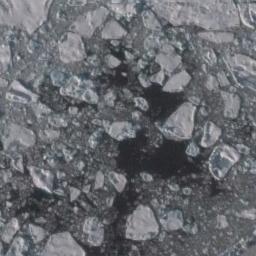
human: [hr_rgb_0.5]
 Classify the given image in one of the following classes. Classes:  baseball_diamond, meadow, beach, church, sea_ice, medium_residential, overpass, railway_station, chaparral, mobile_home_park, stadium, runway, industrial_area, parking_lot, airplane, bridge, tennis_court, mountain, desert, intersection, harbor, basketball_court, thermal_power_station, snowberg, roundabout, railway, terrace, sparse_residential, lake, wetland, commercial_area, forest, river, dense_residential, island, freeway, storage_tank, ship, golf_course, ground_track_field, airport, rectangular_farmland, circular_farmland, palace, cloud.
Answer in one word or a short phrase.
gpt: sea_ice